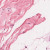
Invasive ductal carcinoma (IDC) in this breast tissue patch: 0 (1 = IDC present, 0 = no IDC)